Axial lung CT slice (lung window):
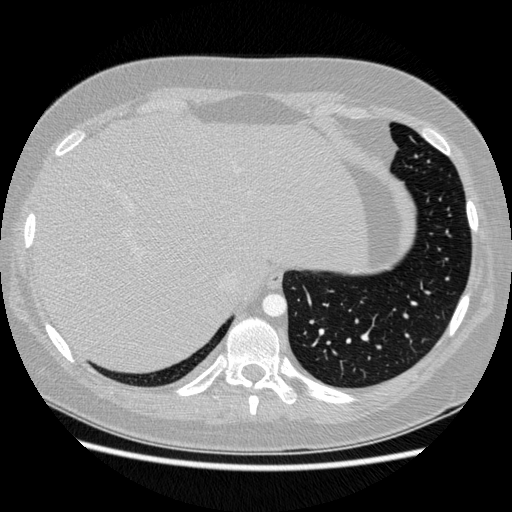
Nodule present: no